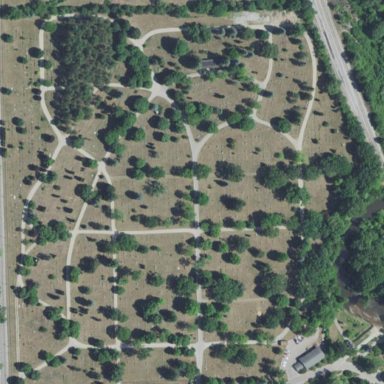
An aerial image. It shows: Cemetery.